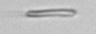
Label: fiber